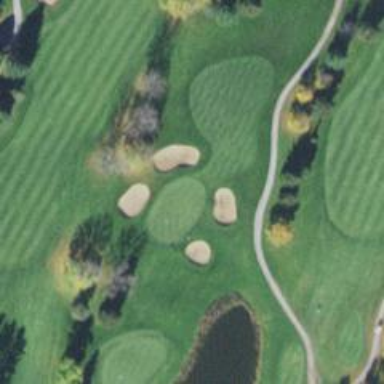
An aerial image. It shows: Golf hole.